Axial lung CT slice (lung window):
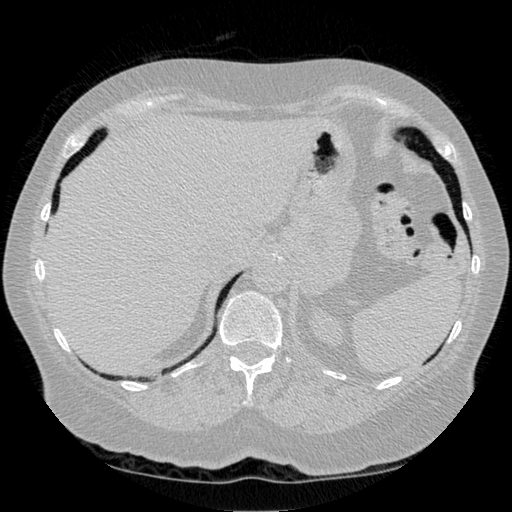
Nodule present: no